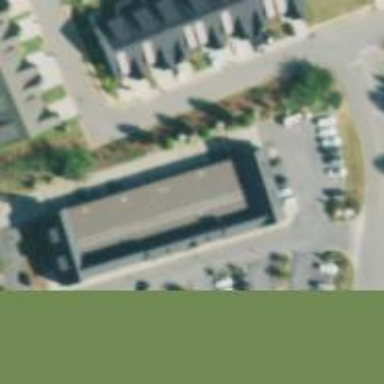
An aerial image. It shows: Fitness centre on leisure land.